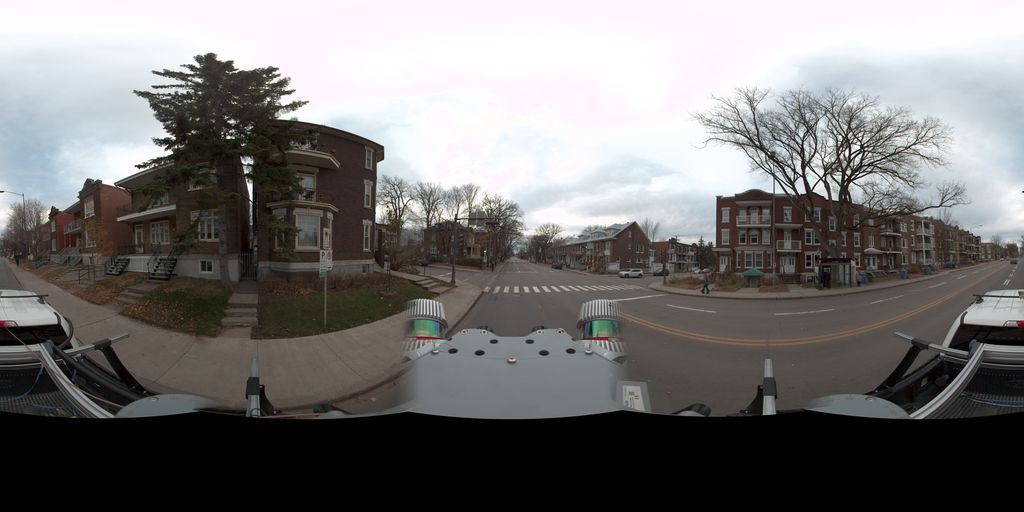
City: quebec_city